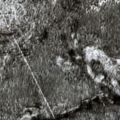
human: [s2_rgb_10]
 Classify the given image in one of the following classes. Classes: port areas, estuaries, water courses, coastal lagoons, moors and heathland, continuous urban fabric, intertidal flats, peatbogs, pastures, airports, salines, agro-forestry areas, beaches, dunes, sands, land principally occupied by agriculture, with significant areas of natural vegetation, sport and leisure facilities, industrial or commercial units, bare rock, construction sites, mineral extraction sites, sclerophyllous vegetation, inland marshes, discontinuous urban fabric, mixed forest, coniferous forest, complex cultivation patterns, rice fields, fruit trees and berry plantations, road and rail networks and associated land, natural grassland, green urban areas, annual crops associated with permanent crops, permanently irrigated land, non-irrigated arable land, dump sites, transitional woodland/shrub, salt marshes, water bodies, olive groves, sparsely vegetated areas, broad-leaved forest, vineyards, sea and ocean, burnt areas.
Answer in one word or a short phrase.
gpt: coniferous forest, mixed forest, moors and heathland